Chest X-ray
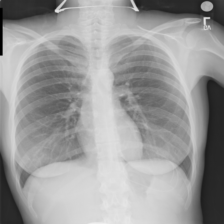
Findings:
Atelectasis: negative
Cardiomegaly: negative
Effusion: negative
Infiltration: negative
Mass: negative
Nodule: negative
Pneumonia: negative
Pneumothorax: negative
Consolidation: negative
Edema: negative
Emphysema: negative
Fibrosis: negative
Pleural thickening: negative
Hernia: negative